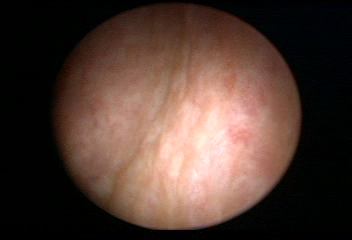
Modality: WLC
Class: Normal mucosa
Bladder cancer association: No